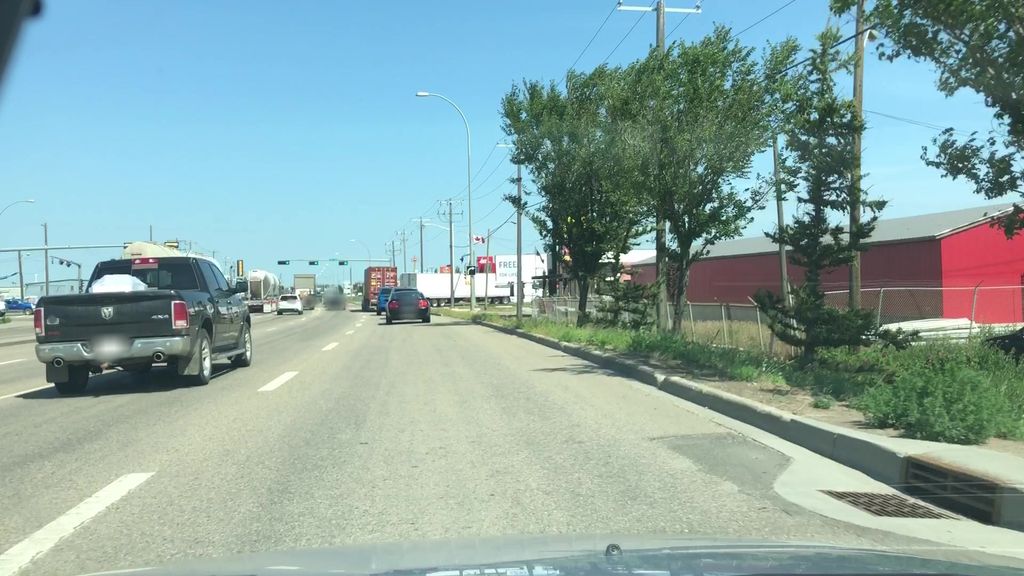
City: edmonton